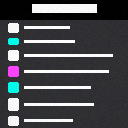
Screen state: on